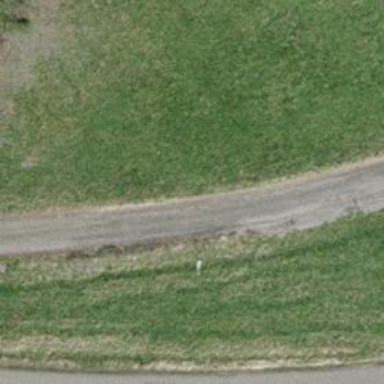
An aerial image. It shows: Compacted track with grade2 level.